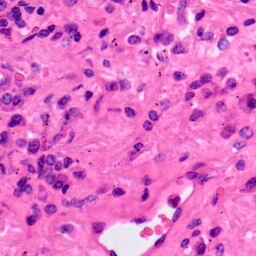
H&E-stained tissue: Lung